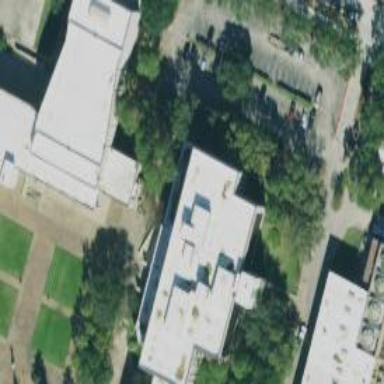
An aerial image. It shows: Library building.